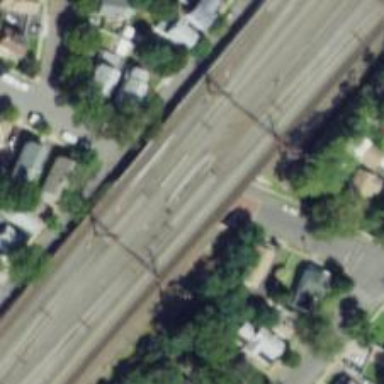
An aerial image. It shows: Bridge over railway with electrified contact lines.